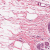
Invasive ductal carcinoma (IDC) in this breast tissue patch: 0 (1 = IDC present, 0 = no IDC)